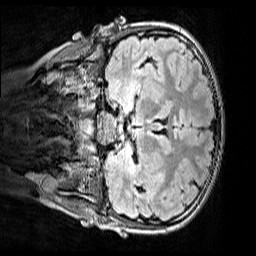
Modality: FLAIR
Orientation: coronal
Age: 9
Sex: male
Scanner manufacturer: siemens
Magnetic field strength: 3 T
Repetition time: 5 s
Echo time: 0.388 s